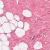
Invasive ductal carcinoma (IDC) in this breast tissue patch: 0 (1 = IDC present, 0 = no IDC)